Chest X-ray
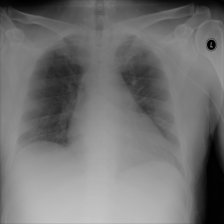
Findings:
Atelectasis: negative
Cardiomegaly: negative
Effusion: negative
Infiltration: negative
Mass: negative
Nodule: negative
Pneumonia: negative
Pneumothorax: negative
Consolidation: negative
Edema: negative
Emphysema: negative
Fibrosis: negative
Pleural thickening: negative
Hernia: negative